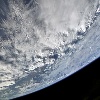
Label: cloud